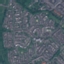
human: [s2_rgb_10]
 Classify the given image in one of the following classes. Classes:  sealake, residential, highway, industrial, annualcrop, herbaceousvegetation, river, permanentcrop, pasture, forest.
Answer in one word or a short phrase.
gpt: Residential